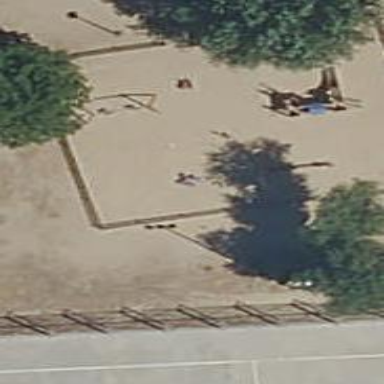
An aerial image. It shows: Playground area for leisure land.